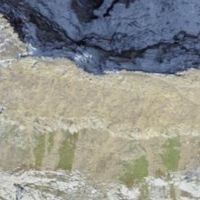
EUNIS habitat code: 48
Species observed at this site:
Aquila chrysaetos